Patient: sex F, age 59
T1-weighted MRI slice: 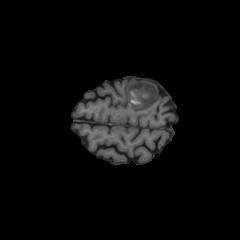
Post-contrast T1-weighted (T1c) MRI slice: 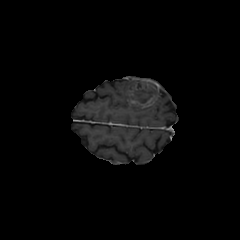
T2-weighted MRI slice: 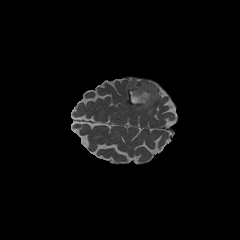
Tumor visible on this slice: yes
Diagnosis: Glioblastoma, IDH-wildtype
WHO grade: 4